Question: I unable to add the arrow in select box i am using simply css code and finding other script but unable to add the arrow in select box left side

Any help from any one greatly appreciated.
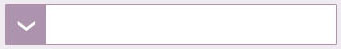
Answer: Use the direction property in css of your select box. The direction property specifies the text direction/writing direction.
'''
select { direction: rtl; }
'''
It has a default value of ltr so change it to rtl. It will move your arrow to left.